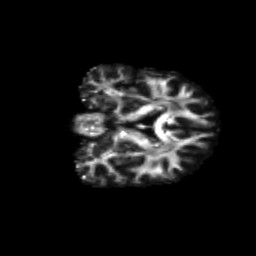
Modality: FA
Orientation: coronal
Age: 67
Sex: male
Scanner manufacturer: siemens
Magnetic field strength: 3 T
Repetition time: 4.71 s
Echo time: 0.0906 s